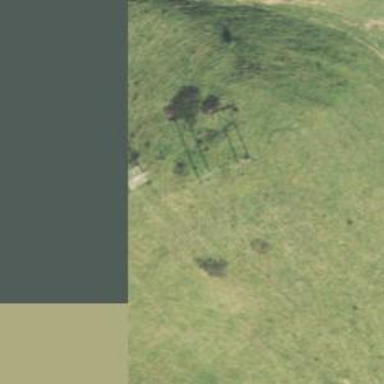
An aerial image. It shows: H-frame designed tower for power lines.